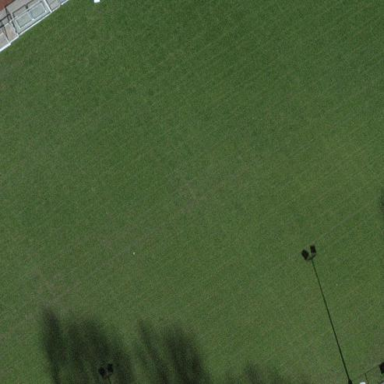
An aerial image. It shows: Soccer field with surrounding track.